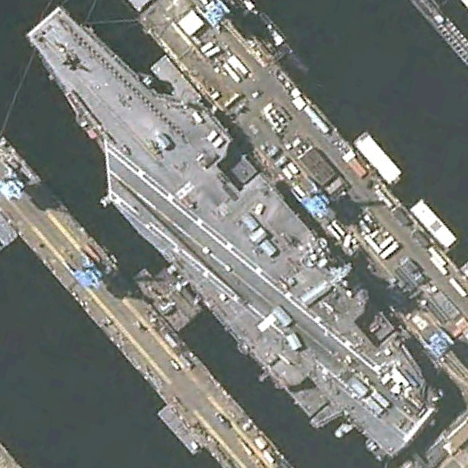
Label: aircraft_carrier